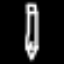
Label: pencil